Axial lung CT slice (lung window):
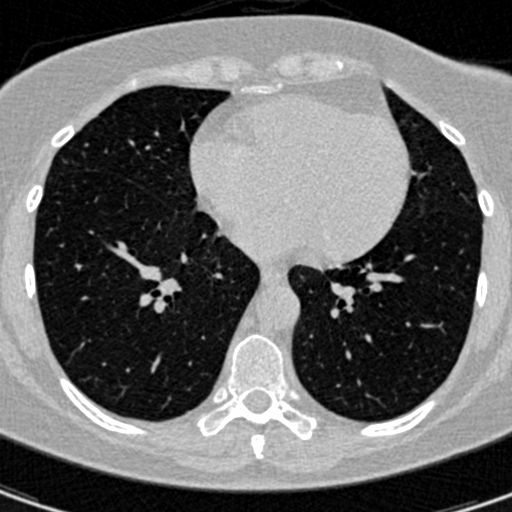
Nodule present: no